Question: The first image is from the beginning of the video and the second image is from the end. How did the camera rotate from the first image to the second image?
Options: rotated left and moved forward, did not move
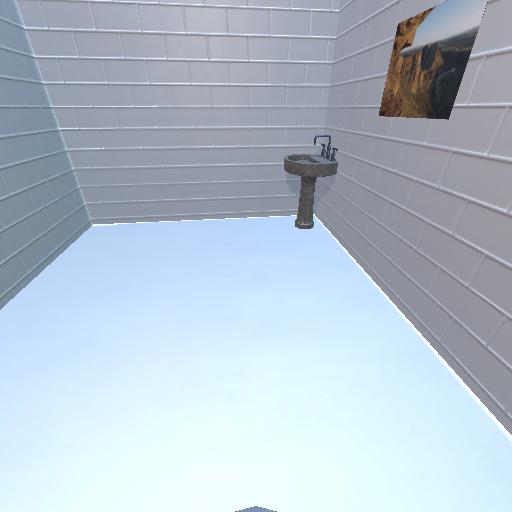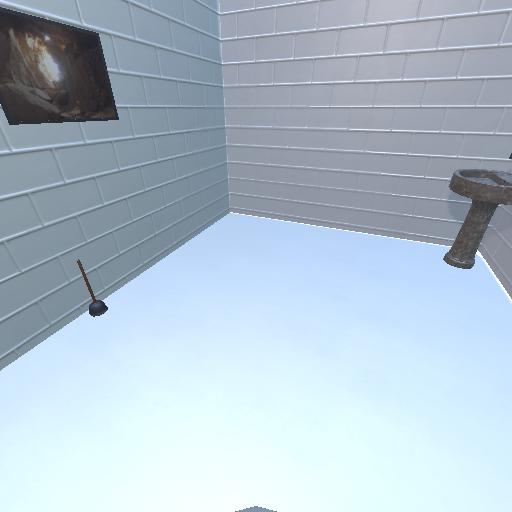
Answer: rotated left and moved forward